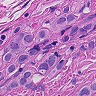
Metastatic tissue present: yes